Question: Show below picture. I want to show left side content in this format. So I have used pre tag. But problem is when I resize the browser both division are merged. And text are not readable. How to solve this proble?
first image for text not readable and second that I want.

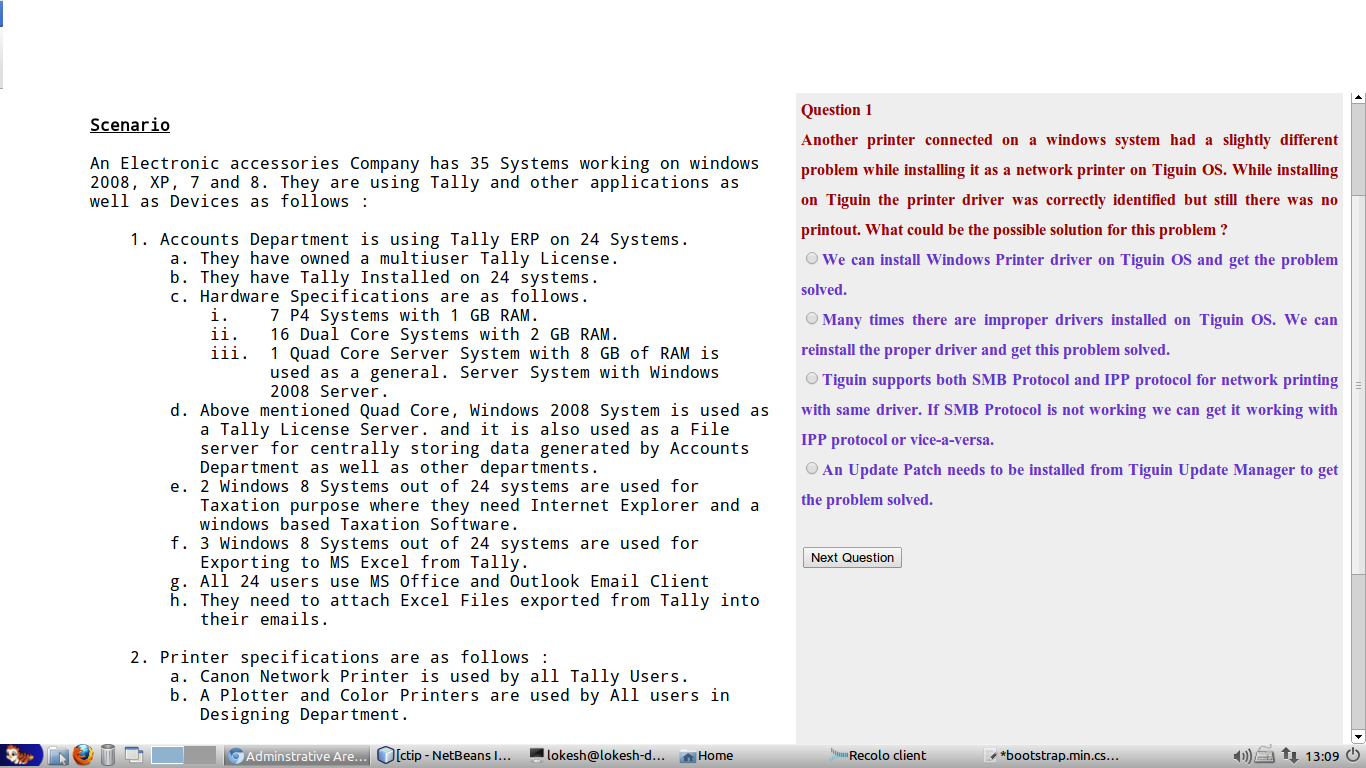
Answer: I don't know how your code looks like but i think this will help you.
You could give the class you're using vore the text on the left a 'margin-right:50%;' in your css.
'''
p.maintext_left {
text-align: justify;
margin-right:50%;
}
'''
If this doesn't help you please show me your code.